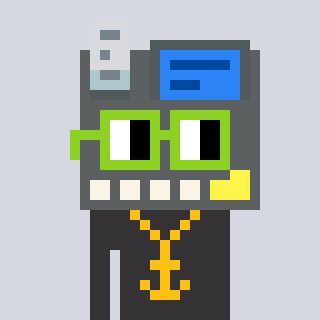
a pixel art character with square light green glasses, a cash register-shaped head and a grayscale-colored body on a cool background